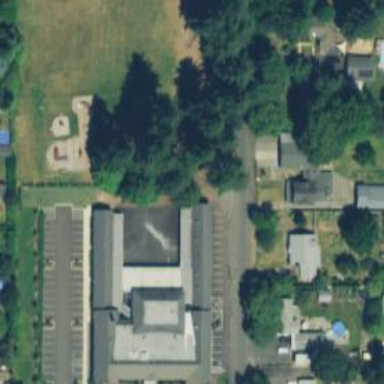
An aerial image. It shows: Social facility that serves as food bank.